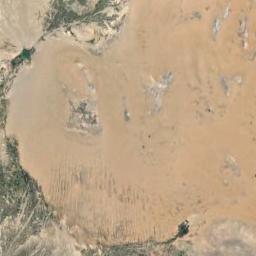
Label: desert